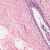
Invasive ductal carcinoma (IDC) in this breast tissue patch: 0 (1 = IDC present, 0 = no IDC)